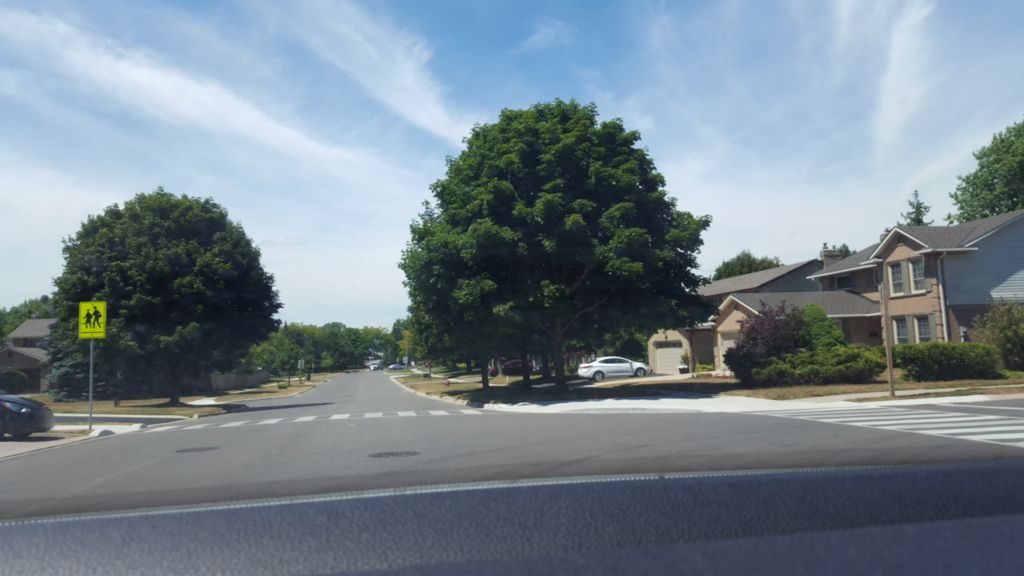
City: hamilton